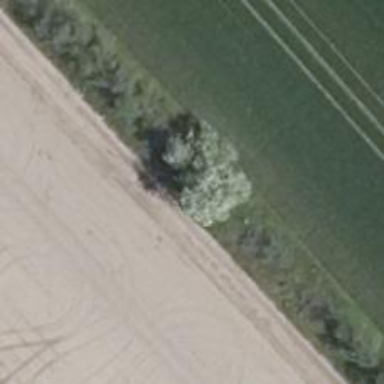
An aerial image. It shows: Deciduous tree with broadleaved leaves.